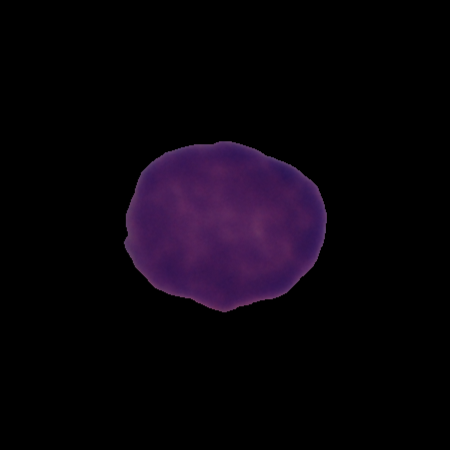
Label: cancer